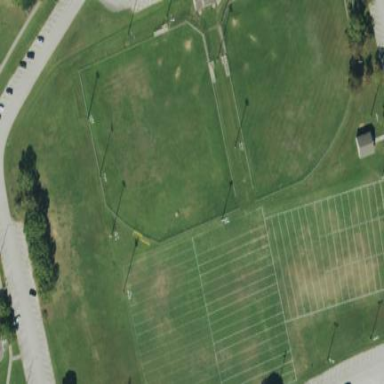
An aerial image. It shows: Baseball pitch for leisure land.